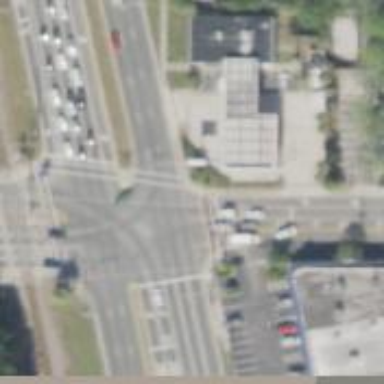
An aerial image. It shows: Marked crossing on footway.